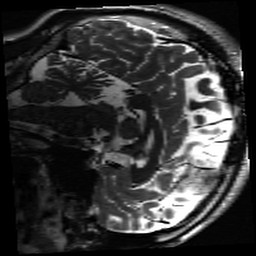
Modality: inplaneT2
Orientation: sagittal